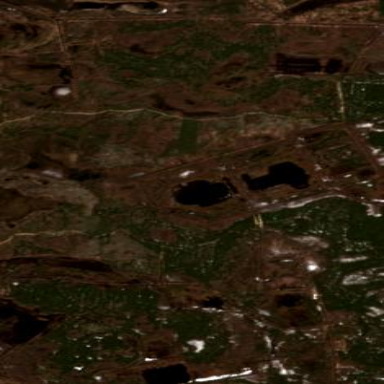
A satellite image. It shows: Bog wetland.